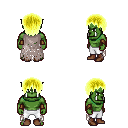
a pixel art fantasy rpg character, male body template, orc, green skin, gray tattered cape, white pants, gold plain hairstyle, cloth bracers, brown shoes, four views (front, back, left, right), 2x2 character sprite sheet, small pixel art, hard edges, no anti-aliasing